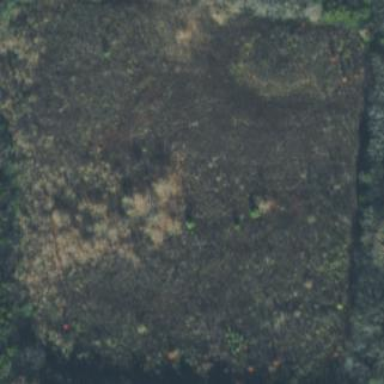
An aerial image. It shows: Patch of scrub vegetation.